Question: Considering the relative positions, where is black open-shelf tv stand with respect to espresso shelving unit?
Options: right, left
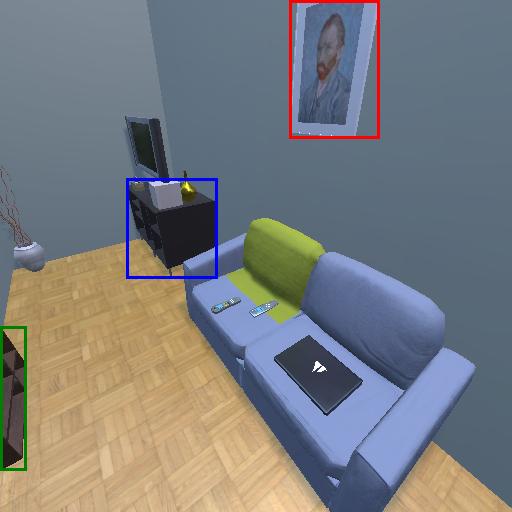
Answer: right